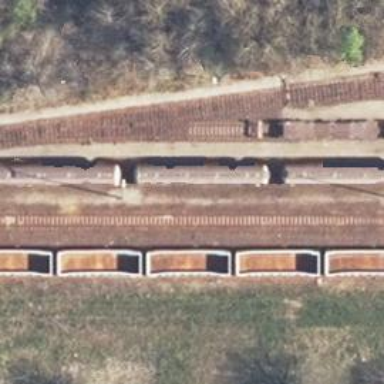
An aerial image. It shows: Railway yard in service.